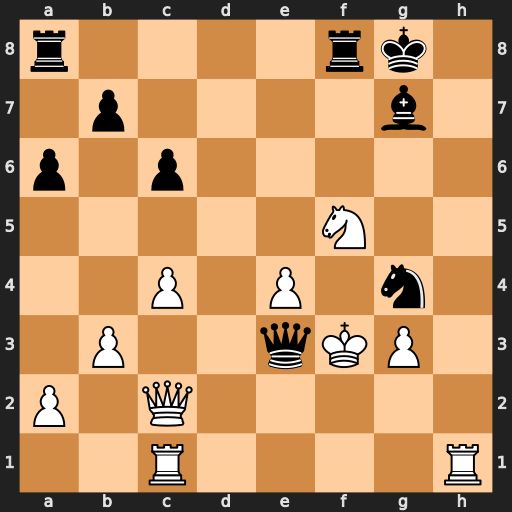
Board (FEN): r4rk1/1p4b1/p1p5/5N2/2P1P1n1/1P2qKP1/P1Q5/2R4R
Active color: w
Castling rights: -
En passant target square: -
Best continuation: Kxg4 Rxf5 exf5 Be5 Qd1